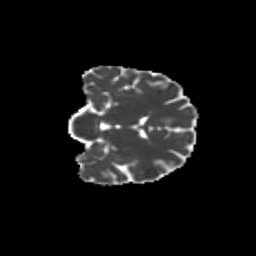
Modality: MD
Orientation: coronal
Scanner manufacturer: siemens
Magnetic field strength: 3 T
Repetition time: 9.2 s
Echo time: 0.084 s